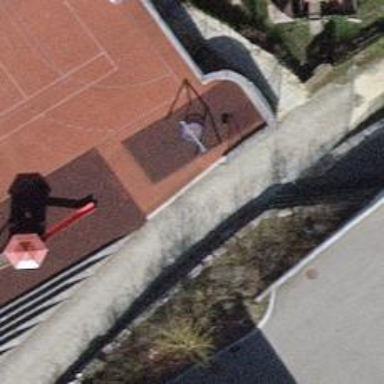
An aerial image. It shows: Playground featuring basket swing.